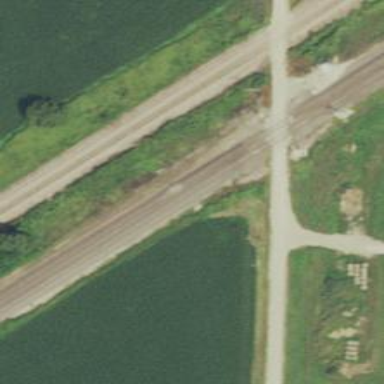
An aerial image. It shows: Railway track.